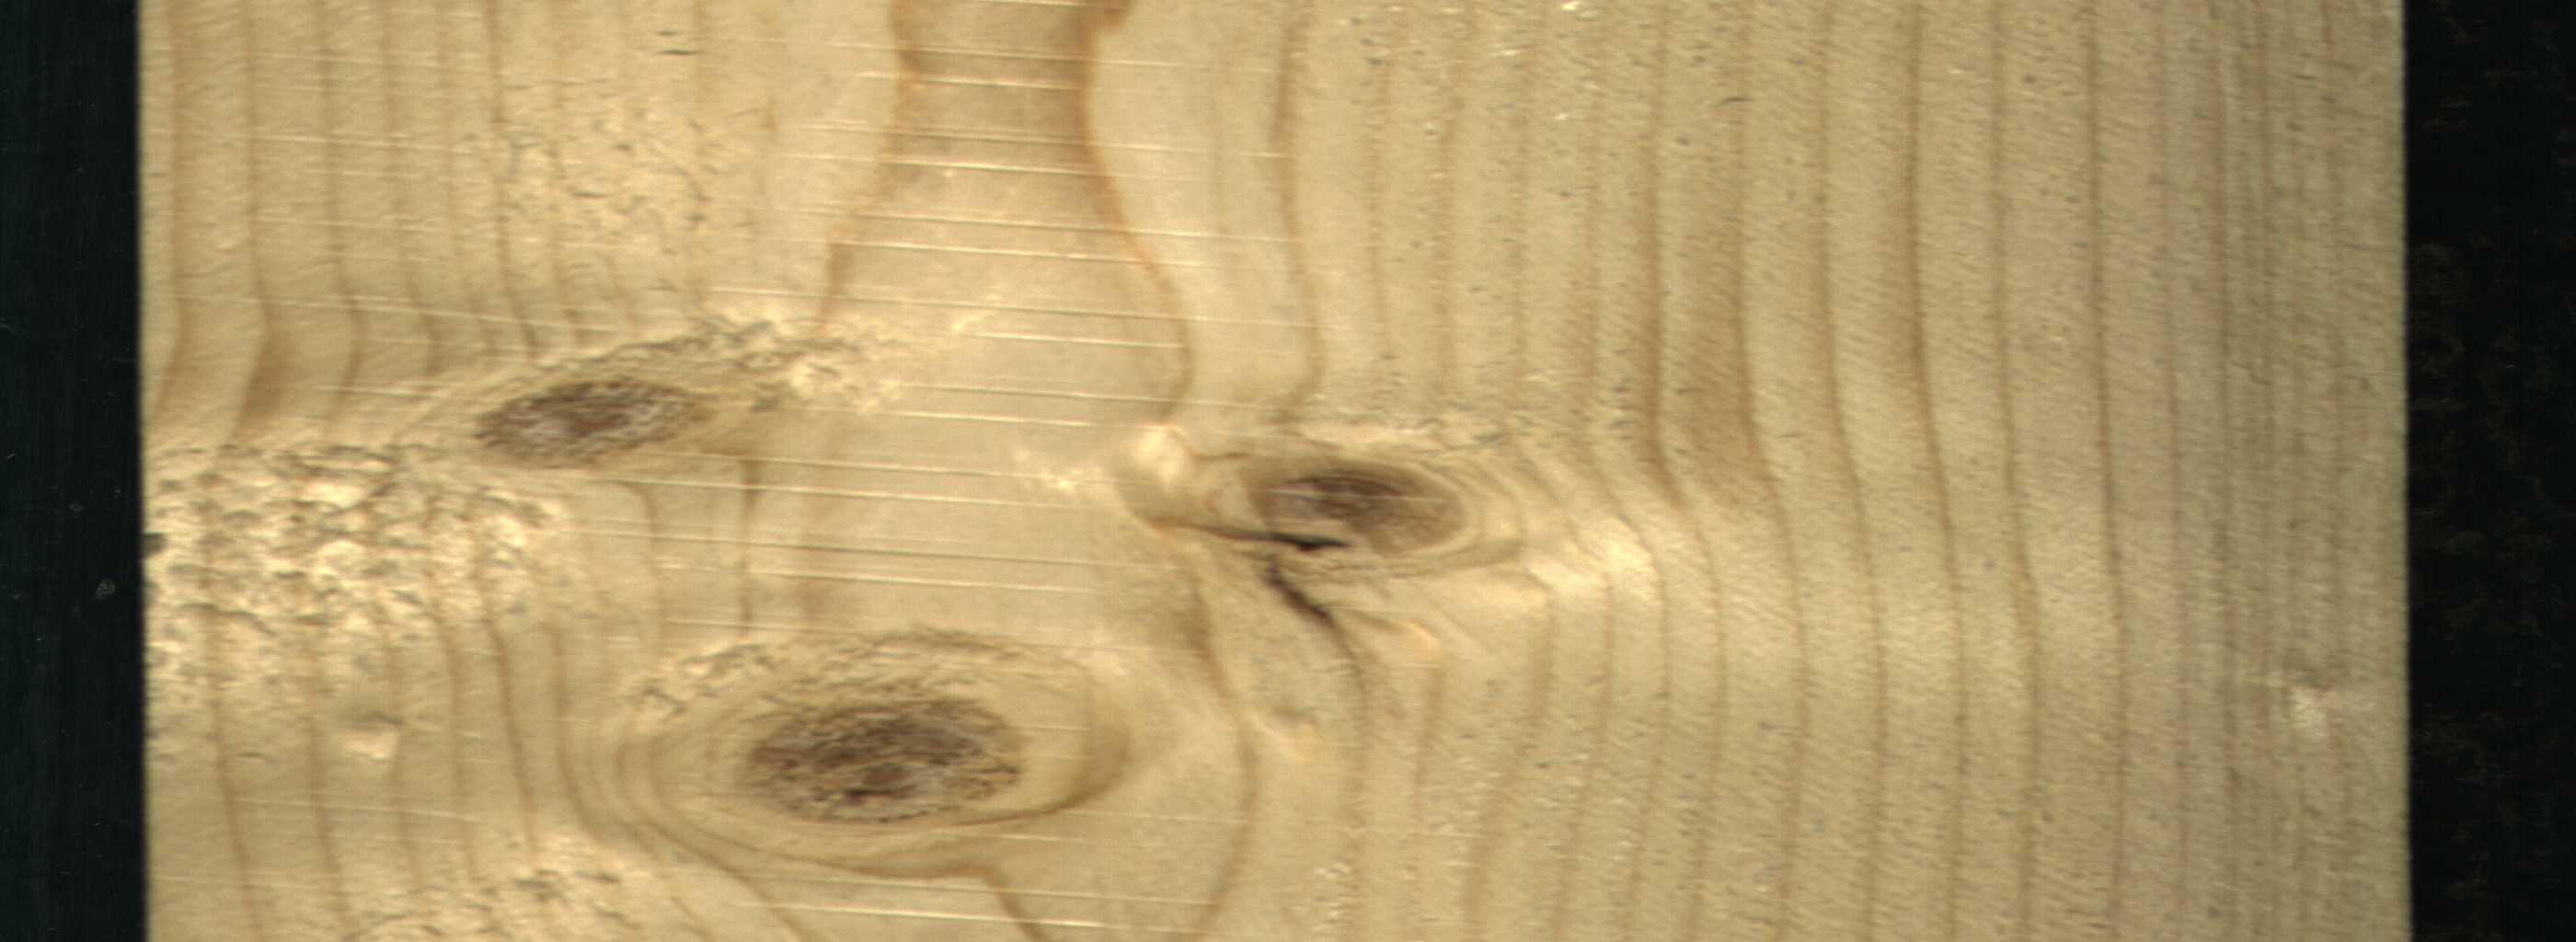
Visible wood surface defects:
Live_Knot
Live_Knot
Live_Knot